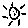
Label: sun